Aerial crown-view tile of a tropical tree (Barro Colorado Island, Panama), acquired 20250414:
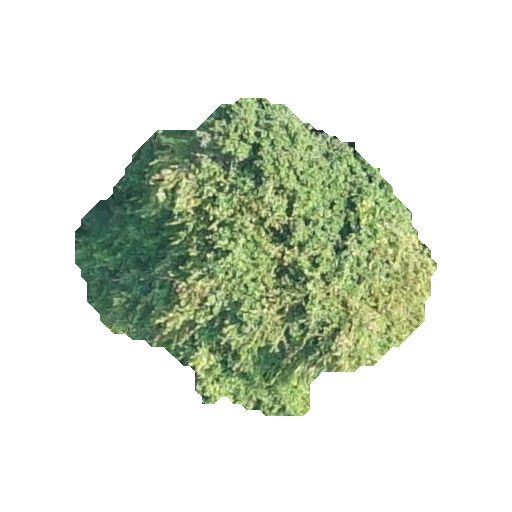
Species: Prioria copaifera
GBIF accepted scientific name: Prioria copaifera
Crown area: 112.264 m²